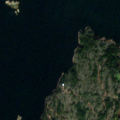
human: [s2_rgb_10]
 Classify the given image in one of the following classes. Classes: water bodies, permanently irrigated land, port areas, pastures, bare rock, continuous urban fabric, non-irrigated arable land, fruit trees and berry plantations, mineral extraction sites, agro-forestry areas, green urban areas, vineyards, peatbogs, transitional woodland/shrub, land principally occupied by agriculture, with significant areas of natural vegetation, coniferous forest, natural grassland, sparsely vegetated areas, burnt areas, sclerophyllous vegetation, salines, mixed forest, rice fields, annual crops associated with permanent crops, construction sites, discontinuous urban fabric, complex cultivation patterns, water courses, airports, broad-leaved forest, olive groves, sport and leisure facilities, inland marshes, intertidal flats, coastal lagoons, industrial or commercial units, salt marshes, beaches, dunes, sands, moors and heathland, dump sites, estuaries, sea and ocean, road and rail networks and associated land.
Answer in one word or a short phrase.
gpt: mixed forest, sea and ocean